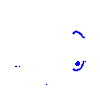
Particle: kaon